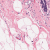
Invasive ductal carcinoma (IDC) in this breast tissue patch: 0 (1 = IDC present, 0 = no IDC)